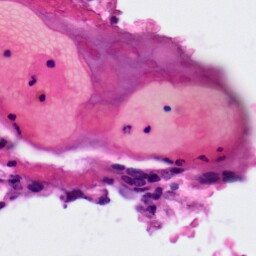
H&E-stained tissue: Colon